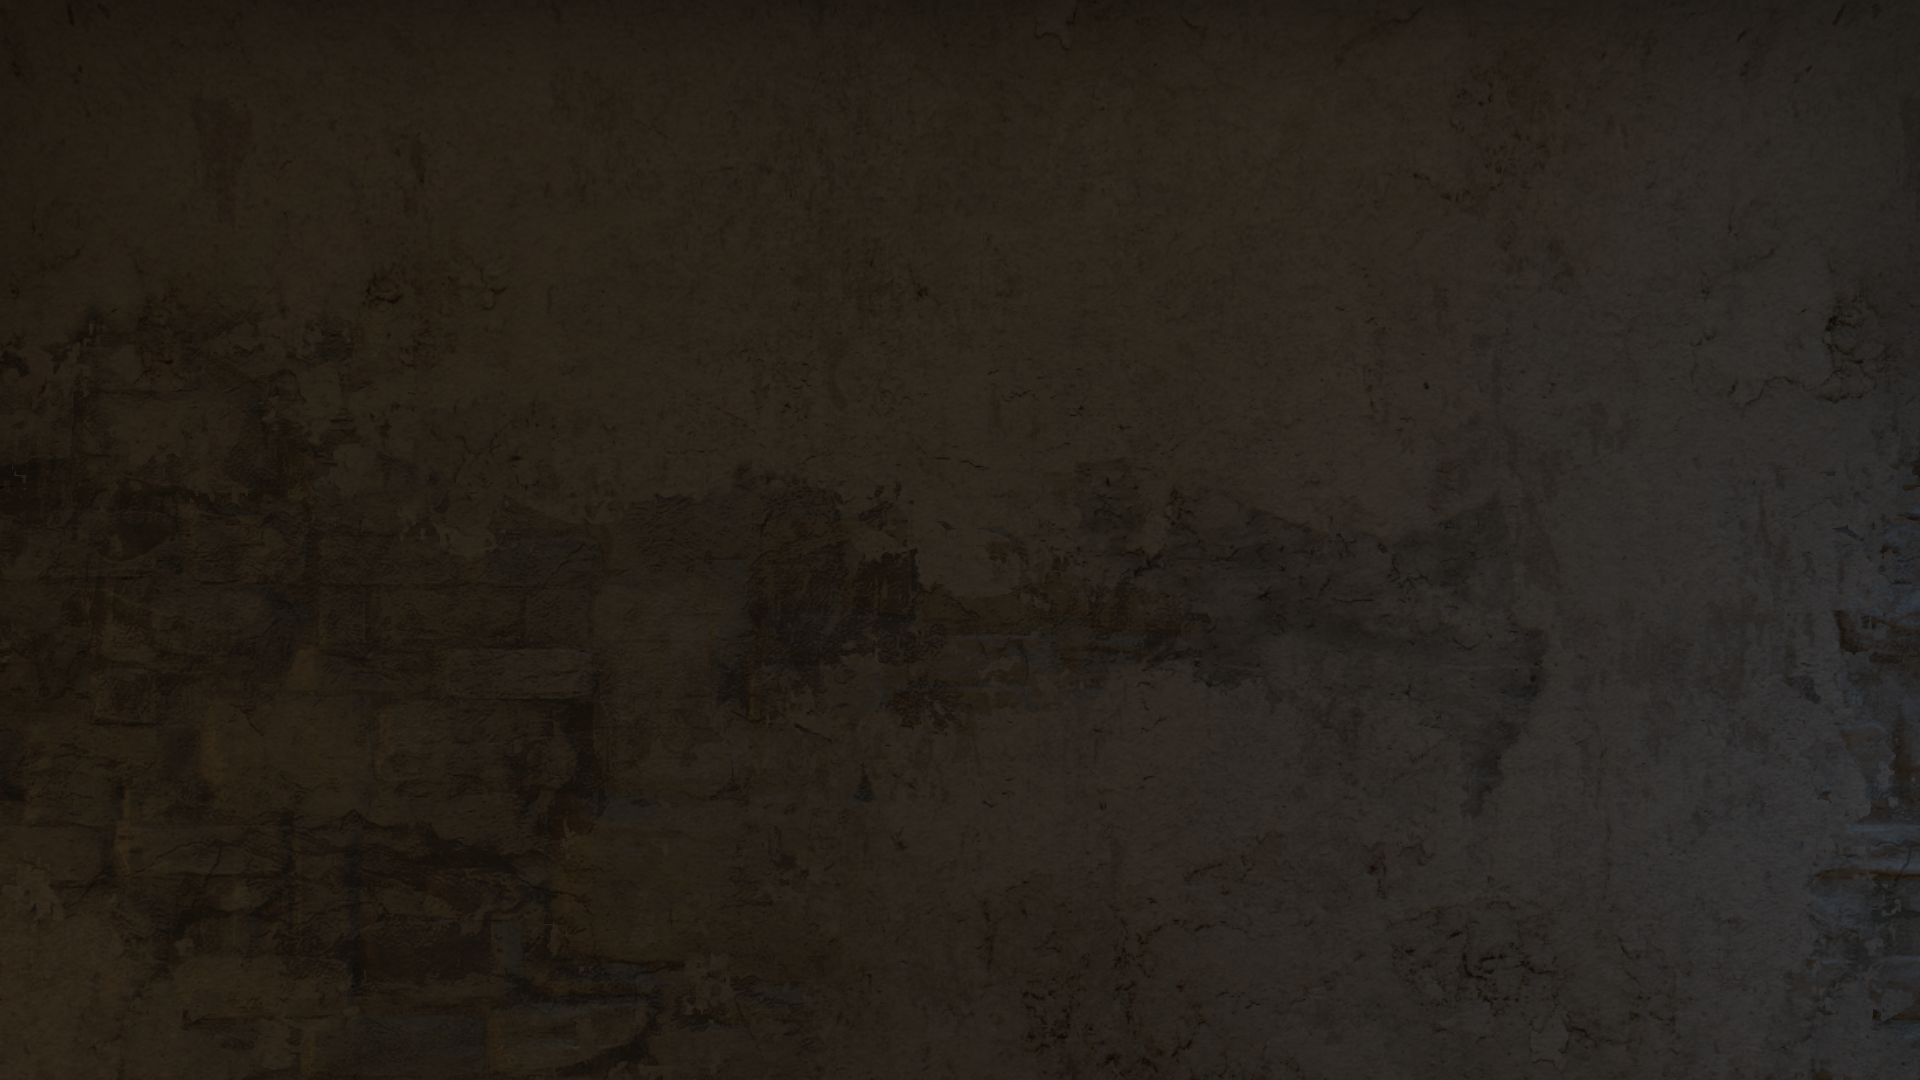
Map: de_inferno